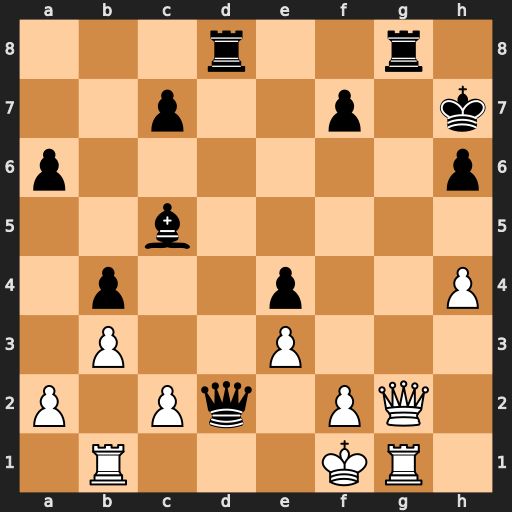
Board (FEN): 3r2r1/2p2p1k/p6p/2b5/1p2p2P/1P2P3/P1Pq1PQ1/1R3KR1
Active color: w
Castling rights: -
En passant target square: -
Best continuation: Qxe4+ f5 Qxf5+